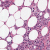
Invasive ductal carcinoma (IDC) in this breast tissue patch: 1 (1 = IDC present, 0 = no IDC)